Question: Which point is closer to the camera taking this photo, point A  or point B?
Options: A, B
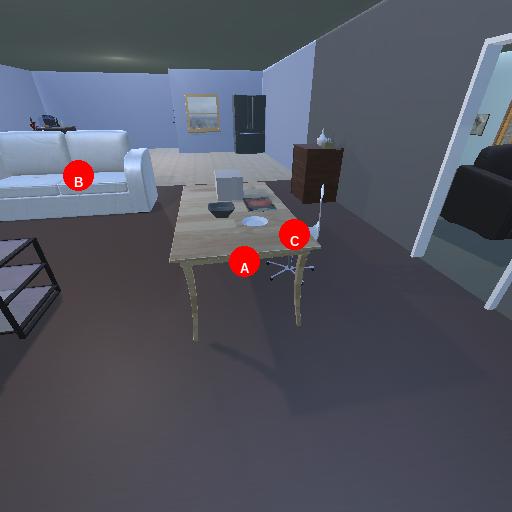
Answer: A